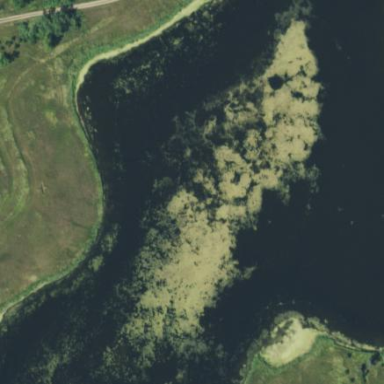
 known for its natural beauty and biodiversity."